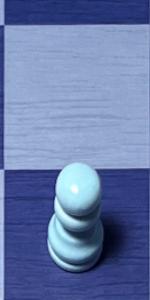
Label: Pawn_White